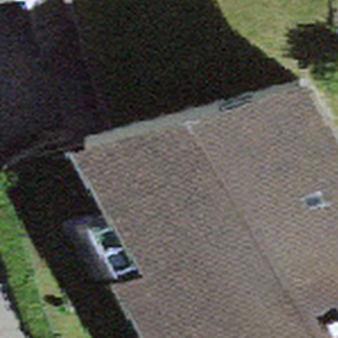
Label: other